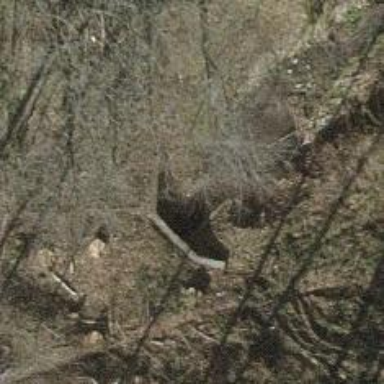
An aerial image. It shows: There is tunnel.